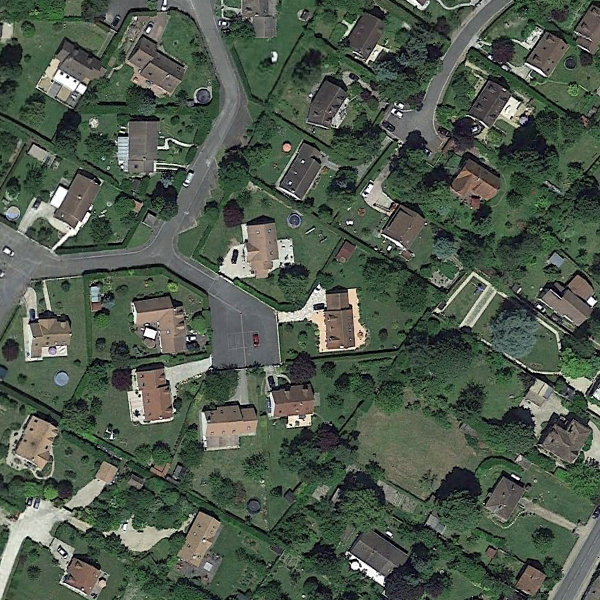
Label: MediumResidential